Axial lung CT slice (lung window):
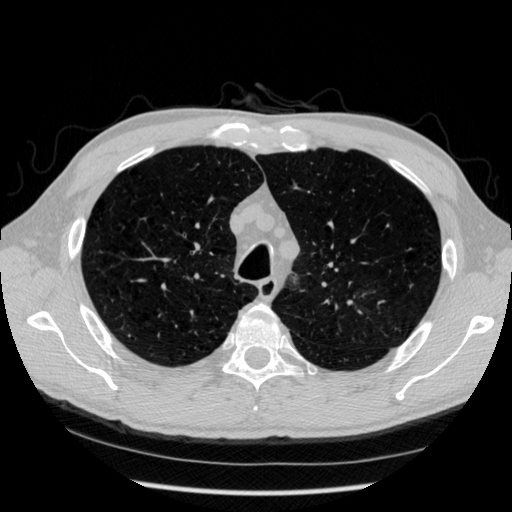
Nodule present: no